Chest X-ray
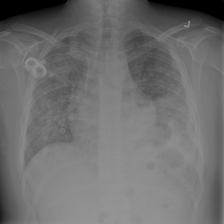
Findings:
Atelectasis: positive
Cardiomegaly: negative
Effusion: positive
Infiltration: positive
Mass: negative
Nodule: positive
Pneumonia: negative
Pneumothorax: negative
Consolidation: positive
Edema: negative
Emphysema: negative
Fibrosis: negative
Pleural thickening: positive
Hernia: negative